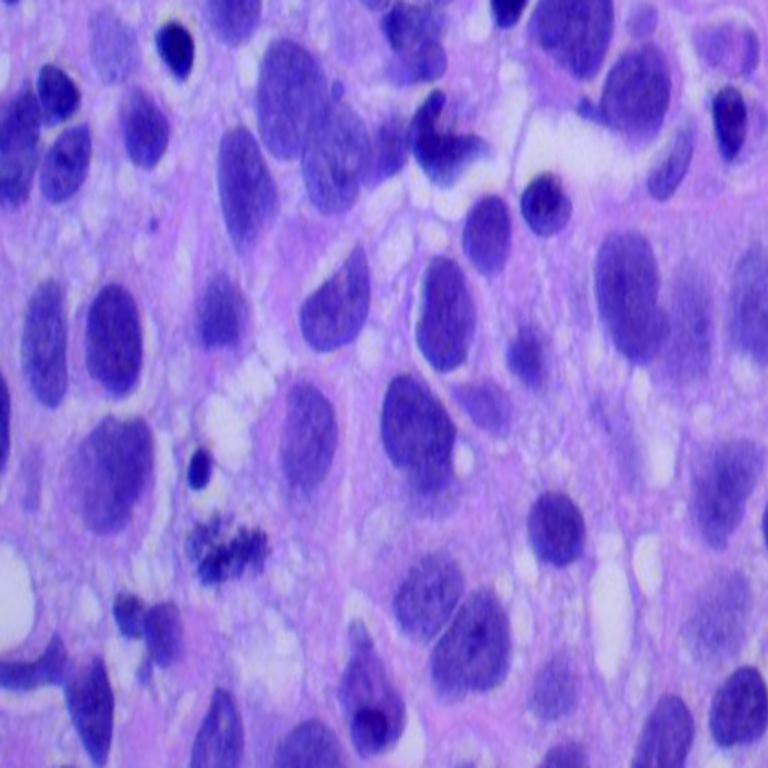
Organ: lung
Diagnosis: squamous carcinomas